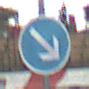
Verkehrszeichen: VorgeschriebeneVorbeifahrtRechts
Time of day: MorningAfternoon
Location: Outdoor (RoadRail)
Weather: PartlyCloudy
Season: NotSpecified
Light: Natural